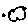
Label: cloud